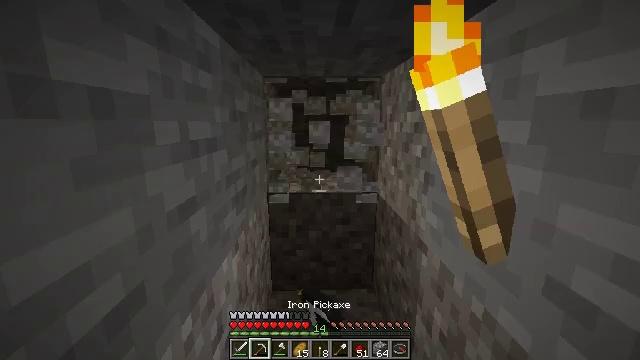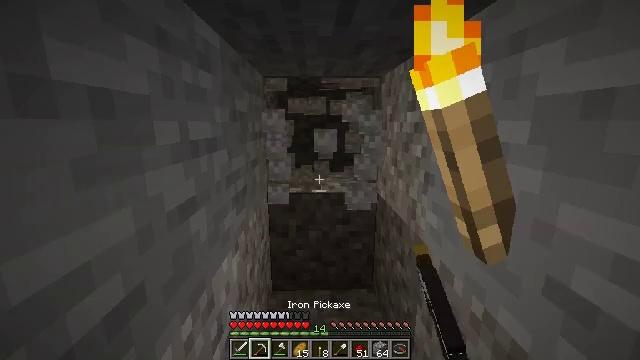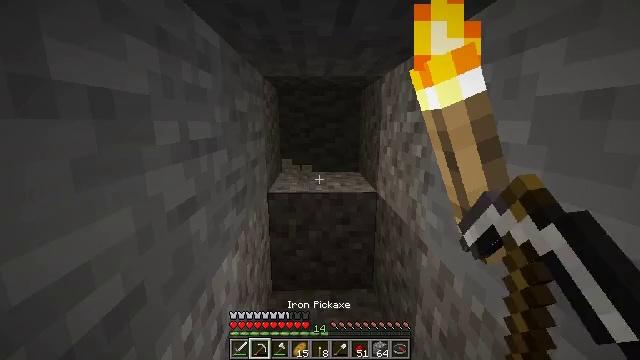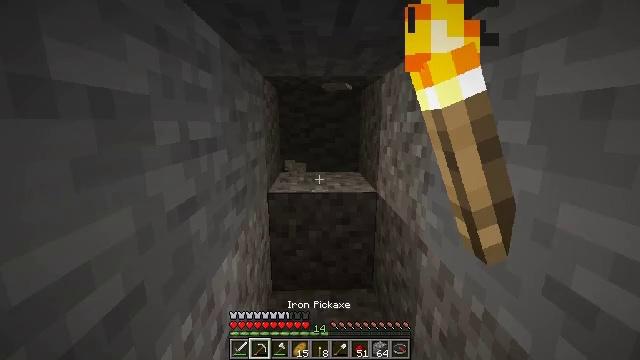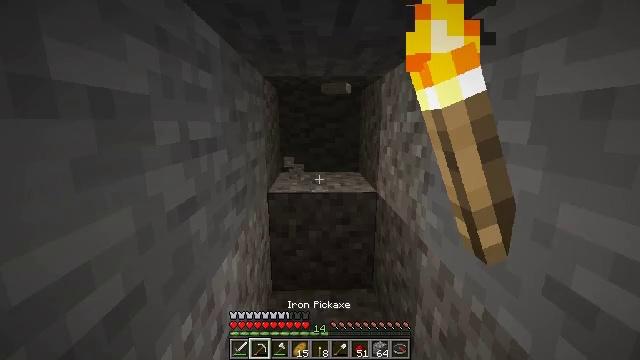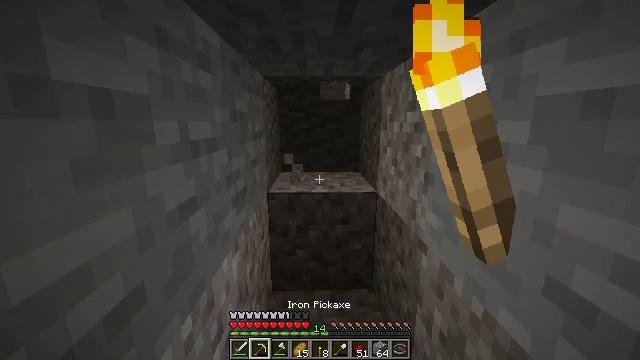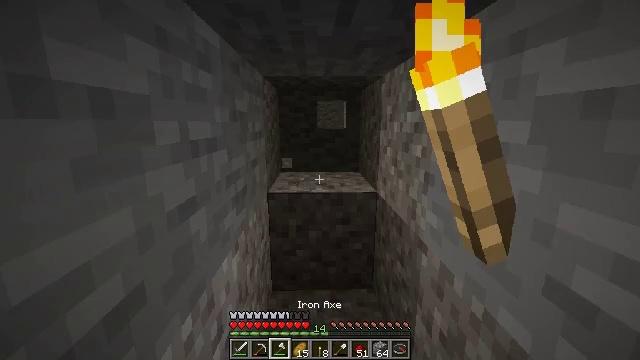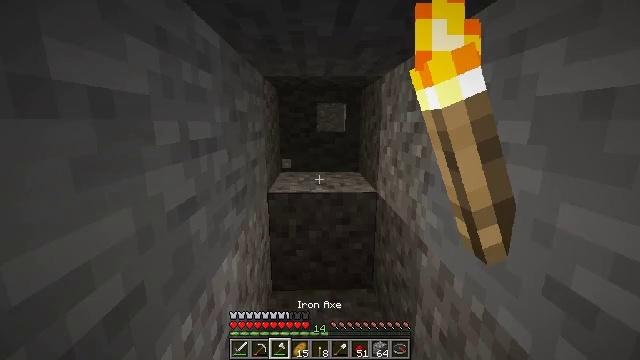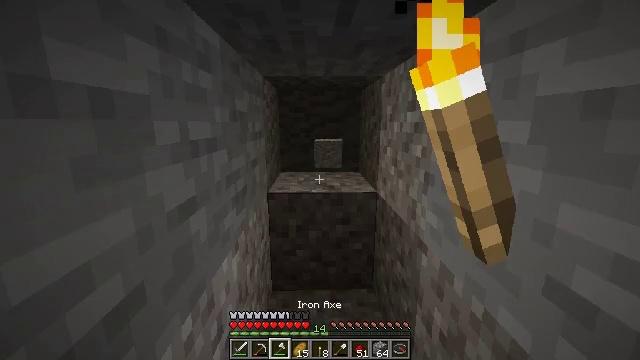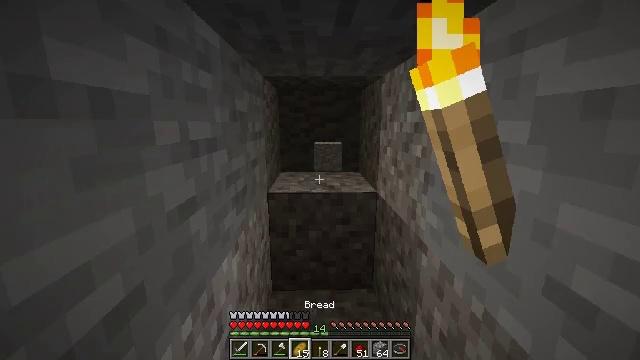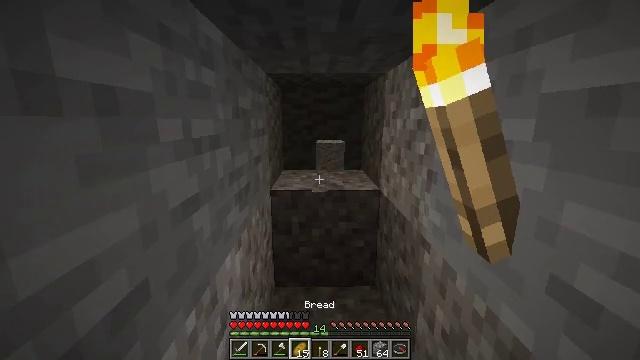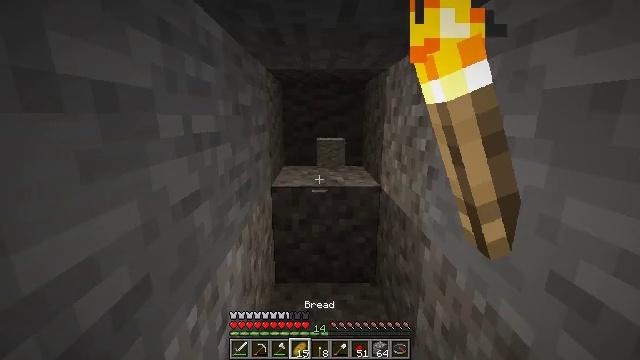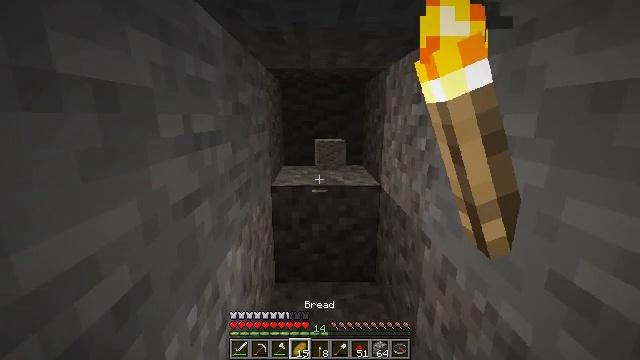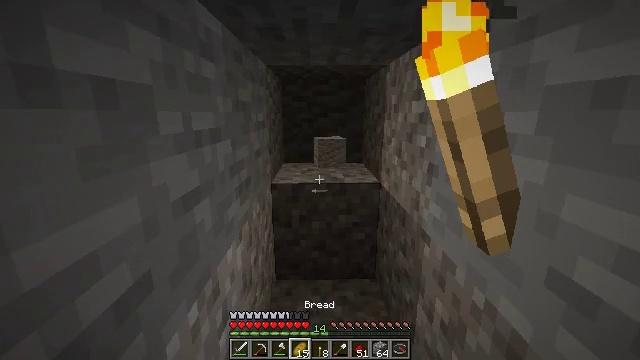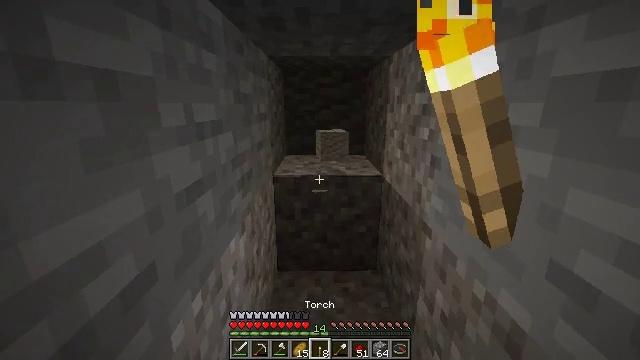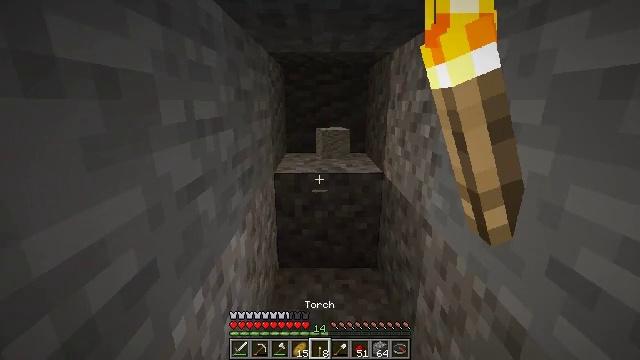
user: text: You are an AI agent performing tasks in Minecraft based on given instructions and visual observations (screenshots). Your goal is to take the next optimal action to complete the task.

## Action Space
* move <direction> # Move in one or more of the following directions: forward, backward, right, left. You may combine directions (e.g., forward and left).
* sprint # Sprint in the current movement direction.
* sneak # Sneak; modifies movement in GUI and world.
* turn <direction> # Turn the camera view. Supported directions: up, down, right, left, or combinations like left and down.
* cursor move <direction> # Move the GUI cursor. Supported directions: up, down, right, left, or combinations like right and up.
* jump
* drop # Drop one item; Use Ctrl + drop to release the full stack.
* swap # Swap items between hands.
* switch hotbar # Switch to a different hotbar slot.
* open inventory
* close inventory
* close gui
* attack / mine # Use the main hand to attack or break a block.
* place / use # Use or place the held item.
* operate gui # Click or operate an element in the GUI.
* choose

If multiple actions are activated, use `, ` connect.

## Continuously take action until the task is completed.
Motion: motion action
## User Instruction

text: Shovel up some gravel.
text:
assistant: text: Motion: attack / mine
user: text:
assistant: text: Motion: attack / mine
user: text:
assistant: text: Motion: no_op
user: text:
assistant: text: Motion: no_op
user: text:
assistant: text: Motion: no_op
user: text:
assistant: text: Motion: no_op
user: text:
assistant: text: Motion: no_op
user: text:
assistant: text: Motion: no_op
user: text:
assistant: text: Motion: no_op
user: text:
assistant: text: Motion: no_op
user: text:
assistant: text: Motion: no_op
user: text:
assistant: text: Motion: no_op
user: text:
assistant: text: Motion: no_op
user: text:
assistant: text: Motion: turn down
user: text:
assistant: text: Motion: no_op
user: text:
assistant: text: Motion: no_op
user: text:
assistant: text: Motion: no_op
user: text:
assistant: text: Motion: no_op
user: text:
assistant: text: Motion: no_op
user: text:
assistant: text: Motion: no_op
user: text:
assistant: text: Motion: no_op
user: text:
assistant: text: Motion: no_op
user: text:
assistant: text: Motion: no_op
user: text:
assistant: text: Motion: no_op
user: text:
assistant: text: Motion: no_op
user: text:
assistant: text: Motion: attack / mine
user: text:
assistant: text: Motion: attack / mine
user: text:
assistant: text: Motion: attack / mine
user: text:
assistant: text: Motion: attack / mine
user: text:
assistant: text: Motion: attack / mine